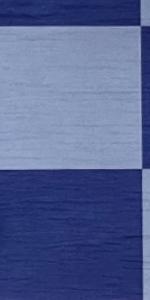
Label: Empty